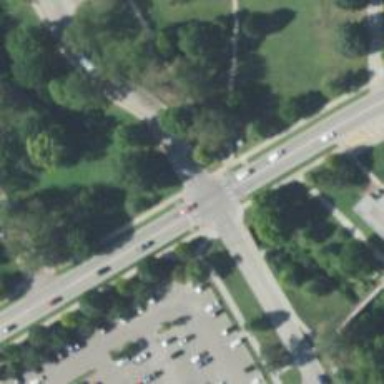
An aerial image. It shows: Footway.